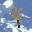
Label: 4